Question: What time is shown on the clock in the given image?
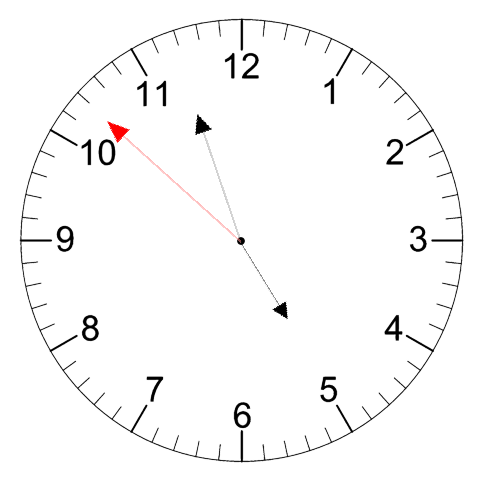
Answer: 04:56:52